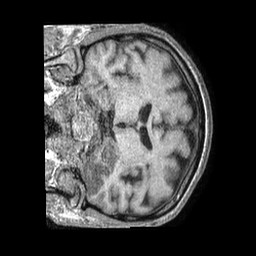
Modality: T1w
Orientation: coronal
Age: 57
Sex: male
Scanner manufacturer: philips
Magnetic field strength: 1.5 T
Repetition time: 0.008064 s
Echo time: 0.003719 s